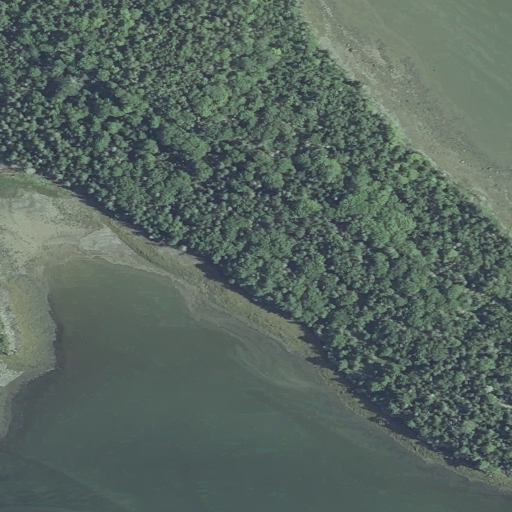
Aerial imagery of cape in Maine named Hersey Point containing open water, evergreen forest, mixed forest, herbaceous wetlands, and woody wetlands